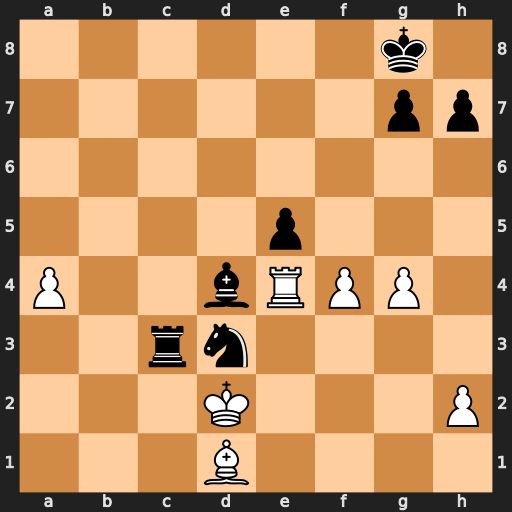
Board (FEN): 6k1/6pp/8/4p3/P2bRPP1/2rn4/3K3P/3B4
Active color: w
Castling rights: -
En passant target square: -
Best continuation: fxe5